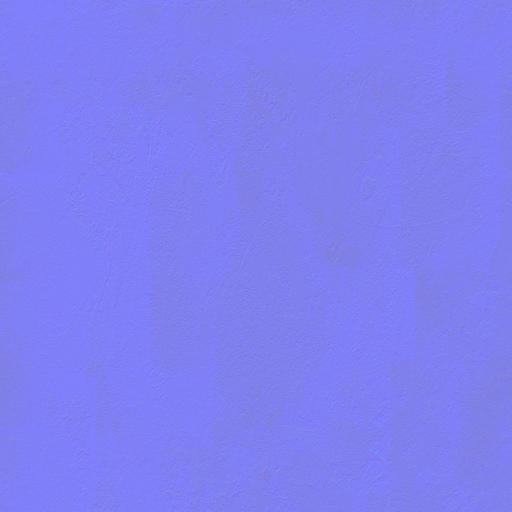
concrete dark grey old plaster rough